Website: walmart
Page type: customer-info-address
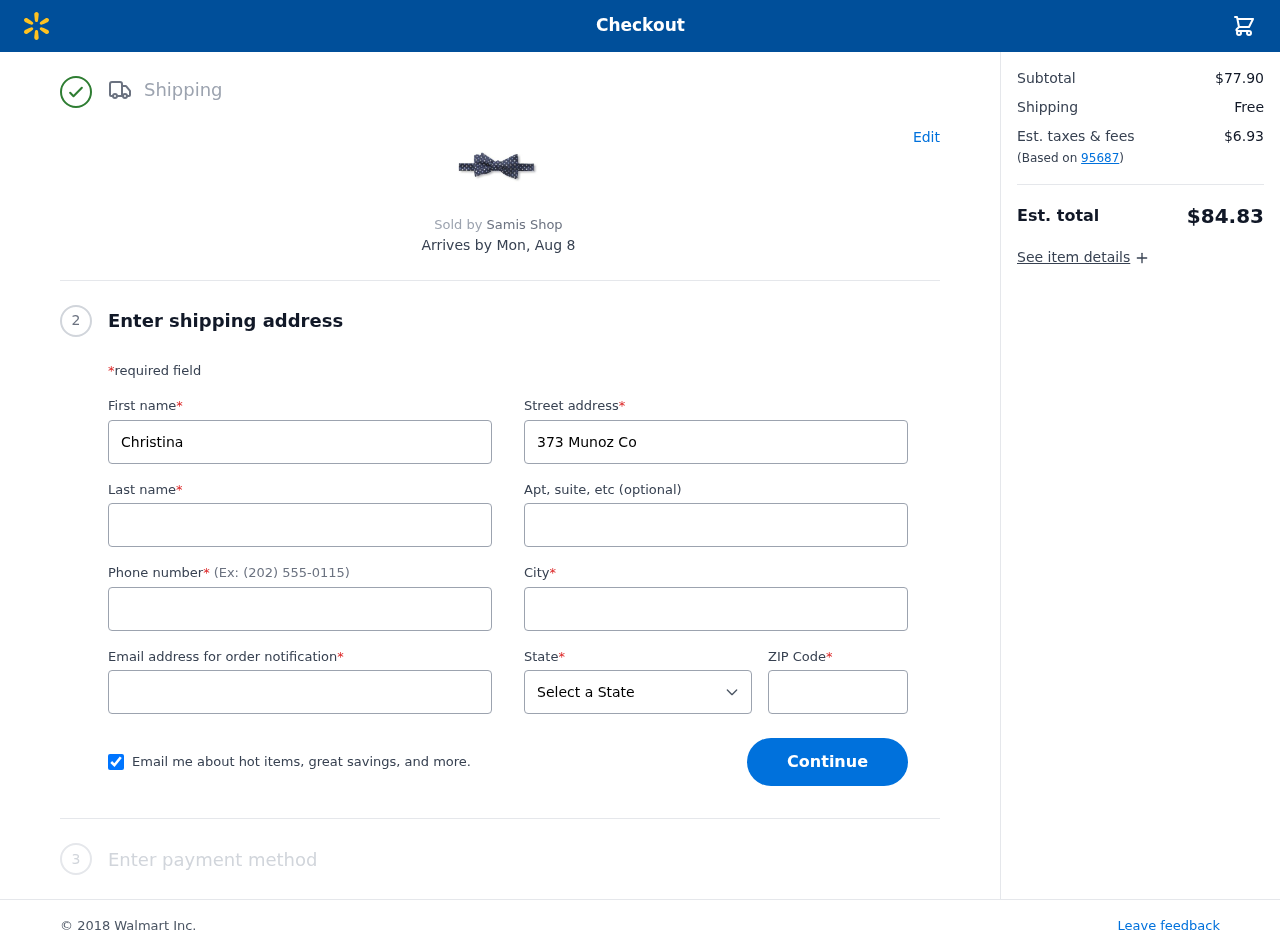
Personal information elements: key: PII_CITY
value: Walkerfort
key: PII_EMAIL
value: ctaylor@hotmail.com
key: PII_FIRSTNAME
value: Christina
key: PII_LASTNAME
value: Taylor
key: PII_PHONE
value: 8563133734
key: PII_POSTCODE
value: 95687
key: PII_STATE
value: Wisconsin
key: PII_STREET
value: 373 Munoz Corners Apt. 203
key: PII_STREET2
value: Apt. 792
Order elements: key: ORDER_DELIVERY_DATE
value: Mon, Aug 8
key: ORDER_SUBTOTAL
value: $77.90
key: ORDER_SHIPPING_COST
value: Free
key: ORDER_TAX
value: $6.93
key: ORDER_TOTAL
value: $84.83